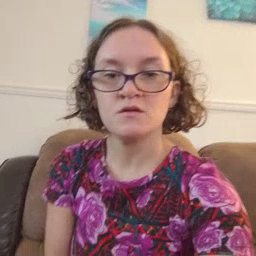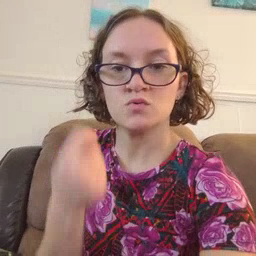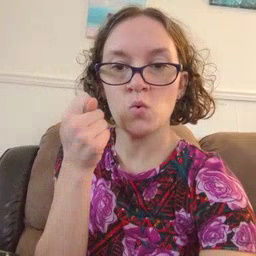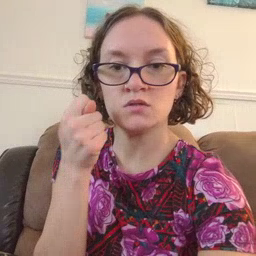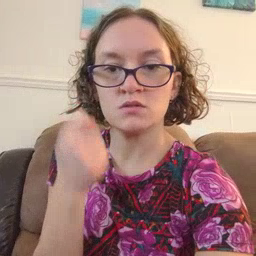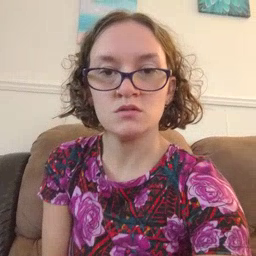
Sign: toy